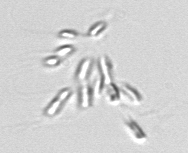
Label: Dinobryon